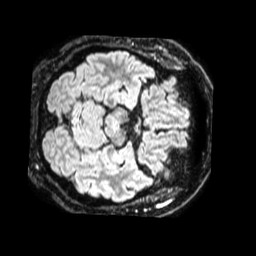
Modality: FLAIR
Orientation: axial
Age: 61
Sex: male
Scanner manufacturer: philips
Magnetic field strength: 1.5 T
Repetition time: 4.8 s
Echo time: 0.3355 s